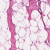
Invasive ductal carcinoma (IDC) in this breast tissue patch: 0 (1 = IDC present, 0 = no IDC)